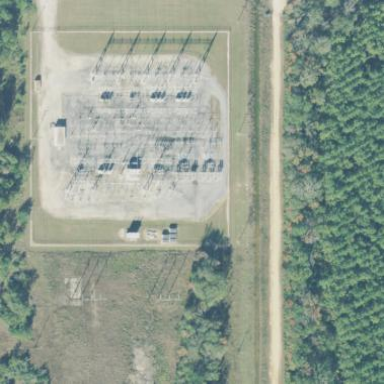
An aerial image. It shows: There is fence around switching substation.